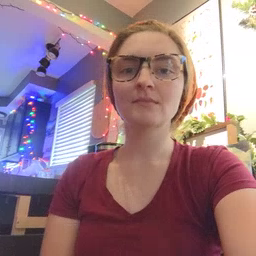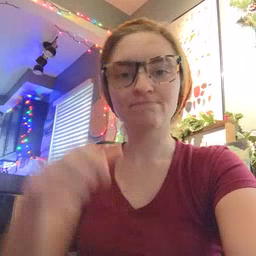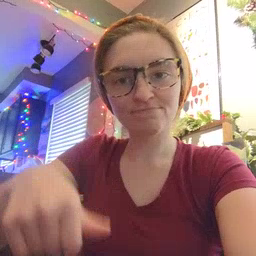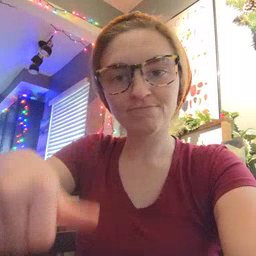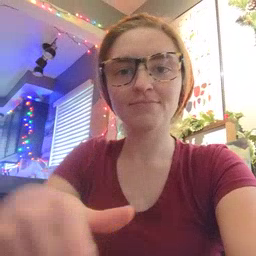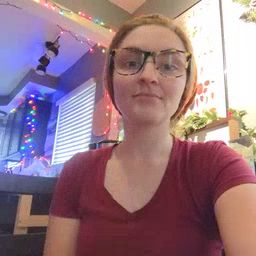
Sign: puzzle